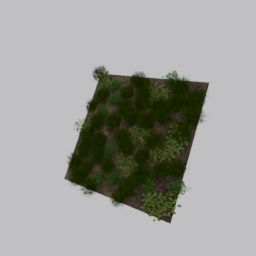
Label: nature